Question: Using the 'EntryElement' to enter data as is results in the data being entered being aligned sort of in the middle.
How do I specify that the entry should be right aligned on an iPad.
For example:

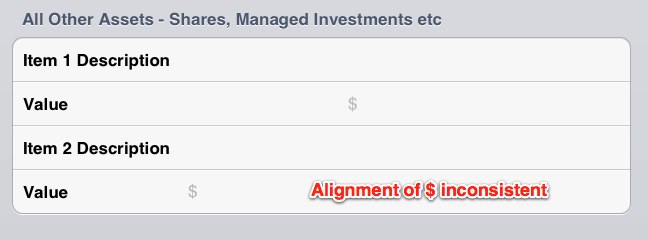
Answer: Have you tried overriding 'CreateTextField' on 'EntryElement' ?
That should give you complete control on how to create the 'UITextField' being used for the entry part of the element.
Notice that if you override CreateTextField, you should also override the Cellkey property, to ensure that this cell is not shared through the UITableView cell-sharing machinery with other EntryElements.
Of course you'll need to know the right size before being called (or delay settings some properties until you know for sure).